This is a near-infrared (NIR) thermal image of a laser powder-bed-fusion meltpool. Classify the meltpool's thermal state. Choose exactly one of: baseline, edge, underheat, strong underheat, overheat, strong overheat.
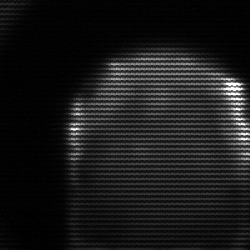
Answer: edge